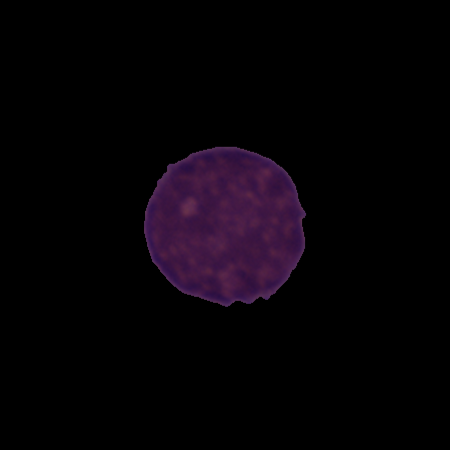
Label: healthy